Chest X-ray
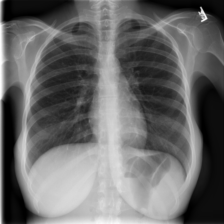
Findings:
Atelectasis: negative
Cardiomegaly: negative
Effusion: negative
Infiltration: negative
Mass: negative
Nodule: negative
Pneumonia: negative
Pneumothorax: negative
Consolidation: negative
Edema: negative
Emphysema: negative
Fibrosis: negative
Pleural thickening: negative
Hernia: negative